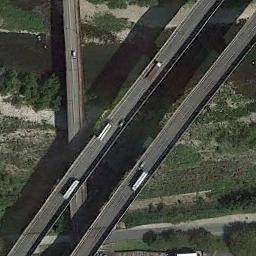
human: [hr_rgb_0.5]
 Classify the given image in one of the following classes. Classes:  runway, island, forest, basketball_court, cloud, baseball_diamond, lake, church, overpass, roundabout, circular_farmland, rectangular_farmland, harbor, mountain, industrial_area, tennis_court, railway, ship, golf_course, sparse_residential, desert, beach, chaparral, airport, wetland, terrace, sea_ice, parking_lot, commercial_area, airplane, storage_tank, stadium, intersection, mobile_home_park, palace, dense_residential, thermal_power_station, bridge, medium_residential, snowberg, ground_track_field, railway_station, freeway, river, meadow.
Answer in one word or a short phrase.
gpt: bridge